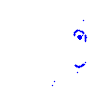
Particle: pion